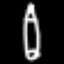
Label: pencil